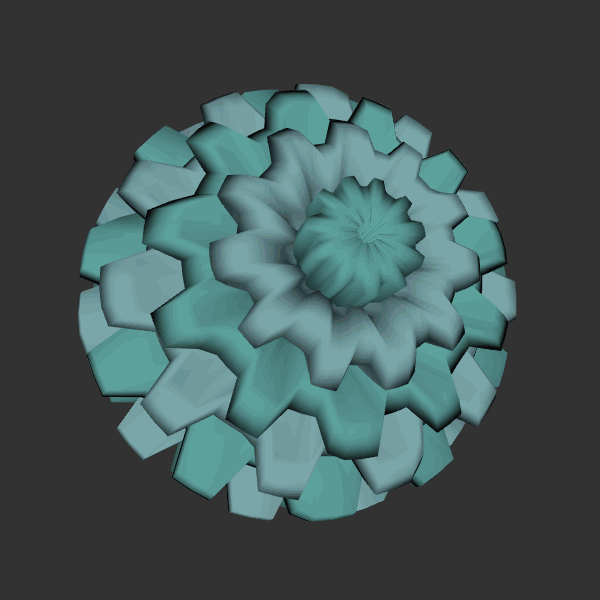
Background: dark